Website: apple
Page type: payment
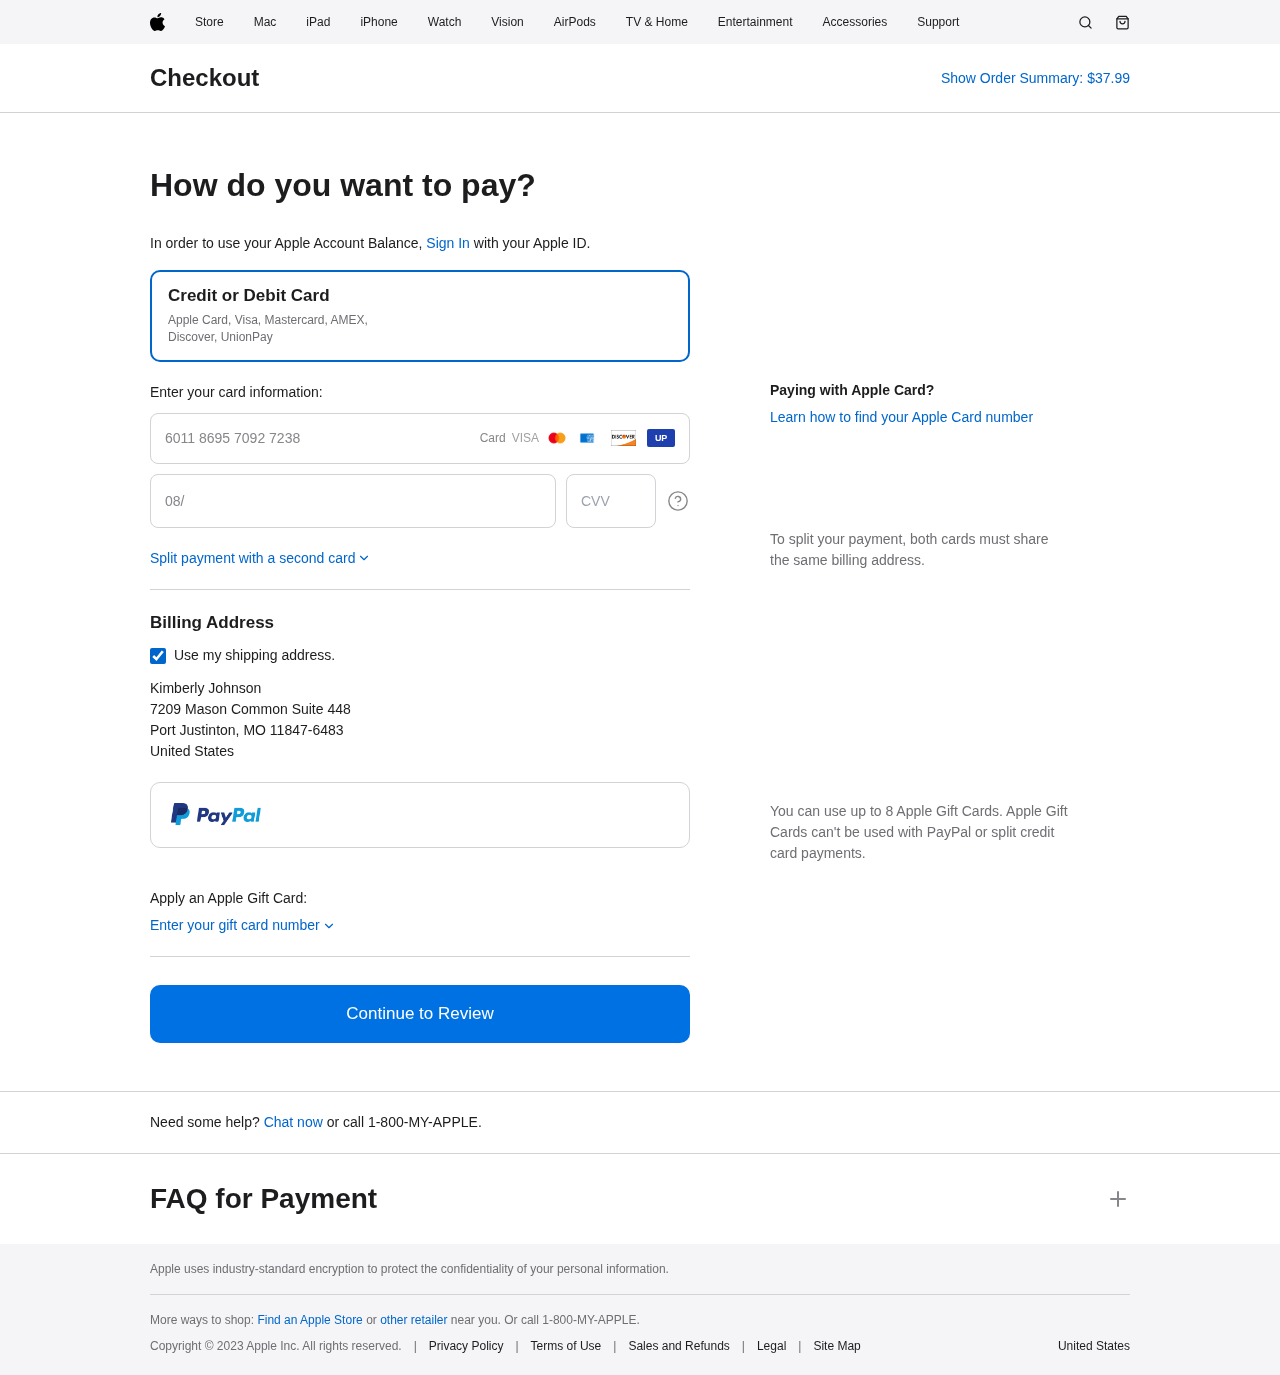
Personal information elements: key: PII_CARD_CVV
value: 352
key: PII_CARD_EXPIRY
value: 08/29
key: PII_CARD_NUMBER
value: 6011 8695 7092 7238
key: PII_COUNTRY
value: United States
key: PII_FULLNAME
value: Kimberly Johnson
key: PII_STREET
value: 7209 Mason Common Suite 448
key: PII_CITY_STATE_ZIP
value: Port Justinton, MO 11847-6483
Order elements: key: ORDER_TOTAL
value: $37.99